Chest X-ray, PA view. Patient: 40 years old, sex M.
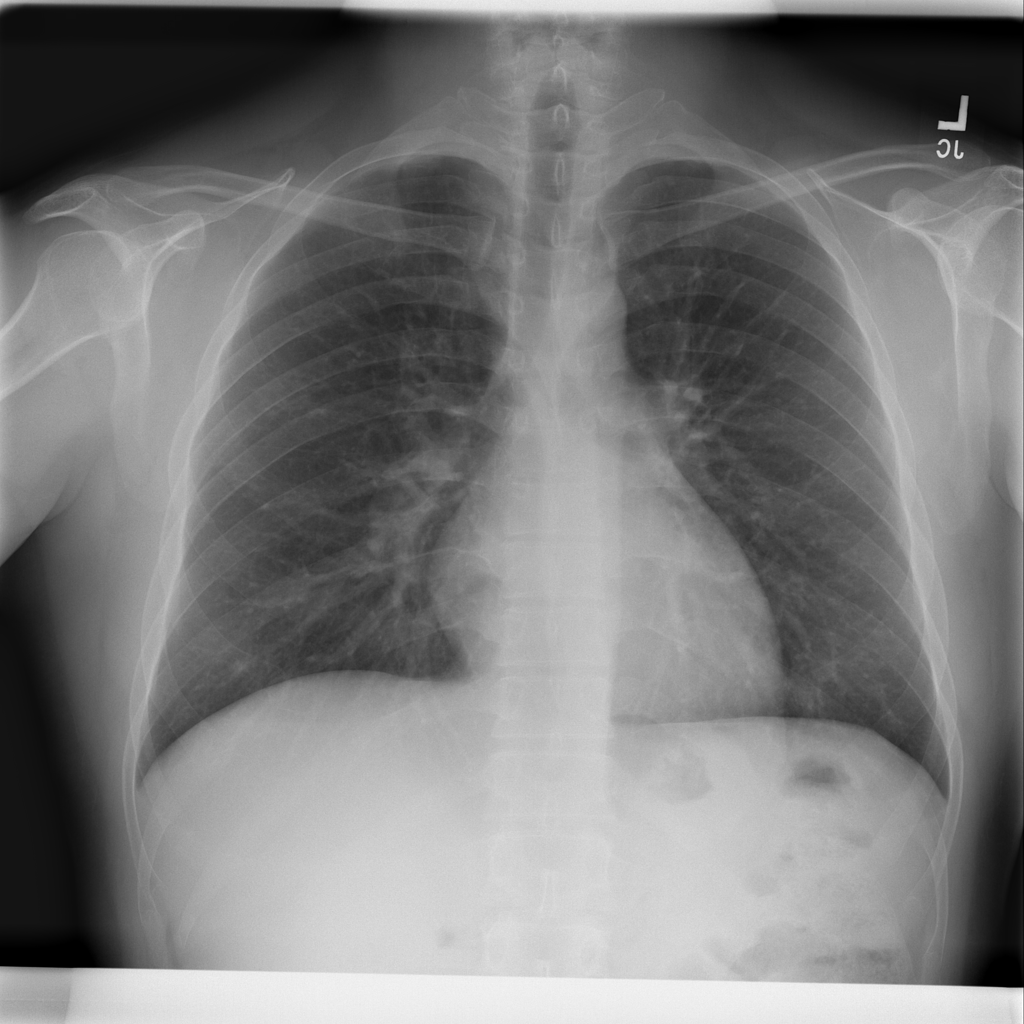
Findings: No Finding